Question: What is the value of this measurement?
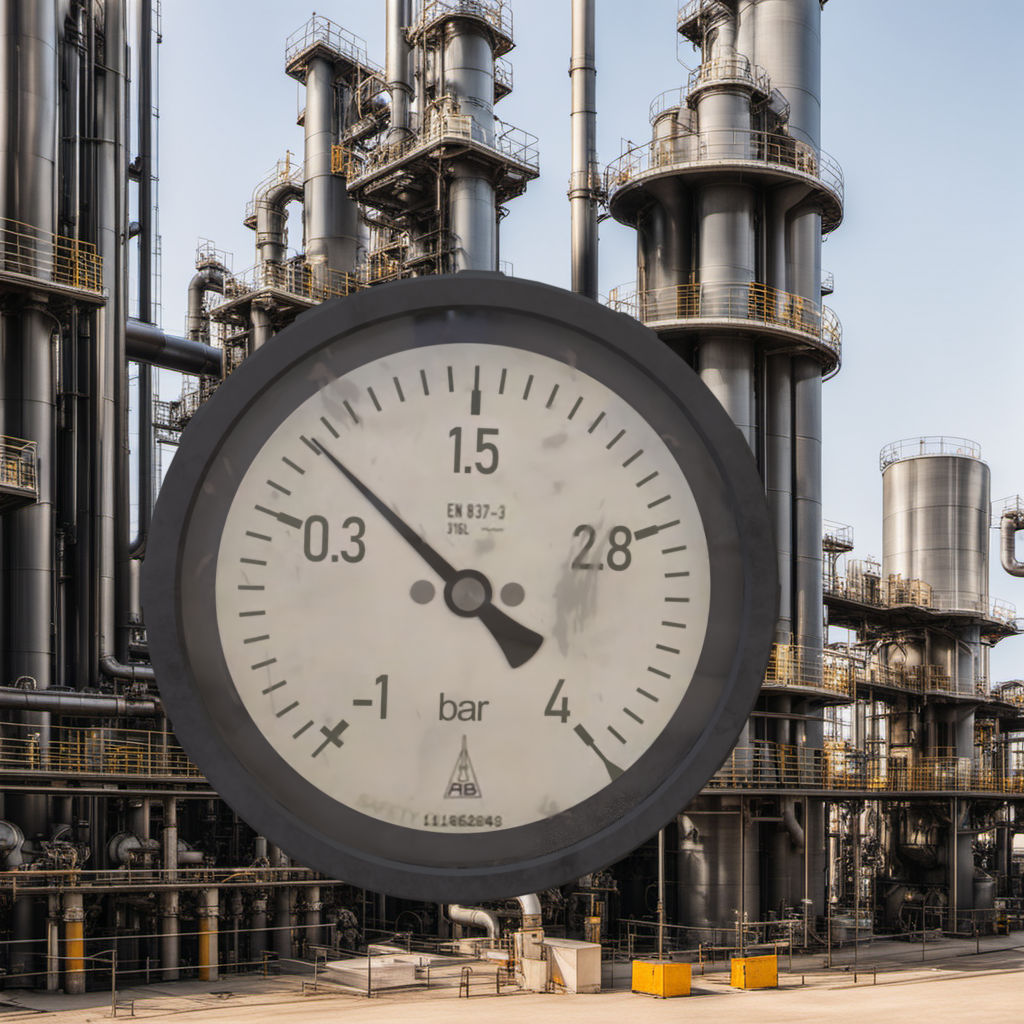
Answer: The result is 0.63
Question: What is the range of the measurement shown in the image?
Answer: The range is from -1 to 4
Question: What is the minimum and maximum reading range of the measurement in the image?
Answer: The minimum value is -1 and the maximum value is 4